Chest X-ray:
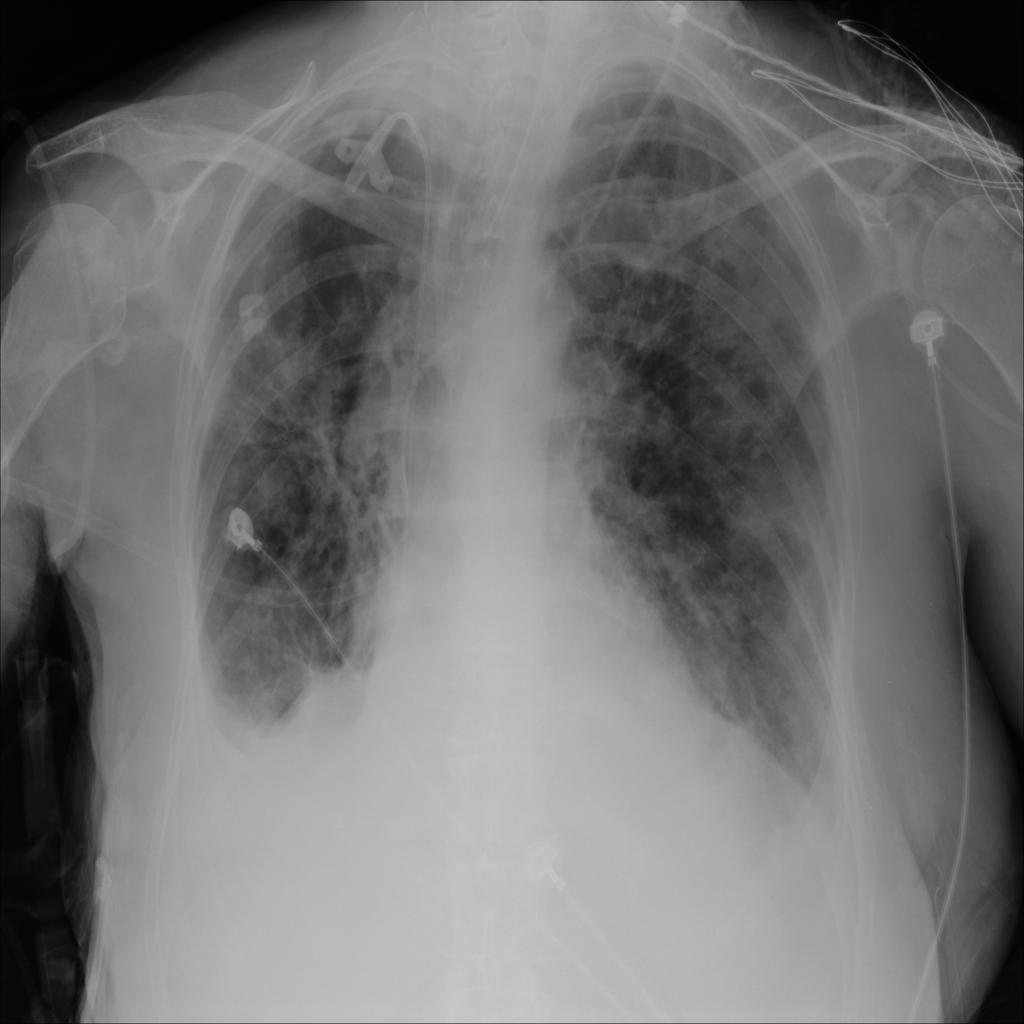
Findings: Consolidation, Effusion
No abnormal finding: no